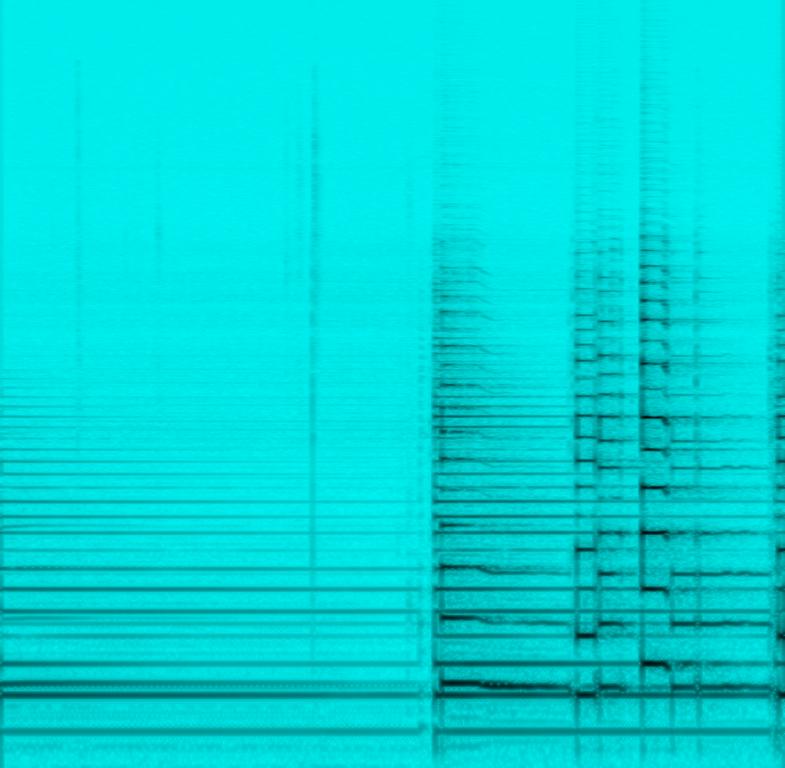
This audio features an electric guitar. This guitar is played through an effects pedal adding reverb to the sound. A guitar lick is played with one open string and the melody on the higher register of another string. There are no other instruments in this song. There is no voice in this song. This song can be played in an instructional video on effects pedals.